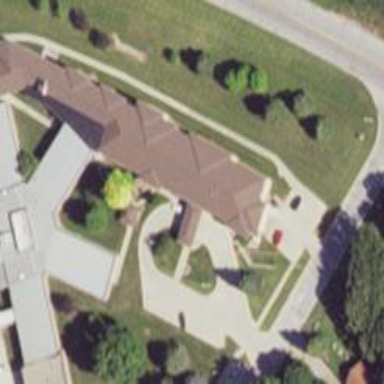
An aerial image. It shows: Nursing home.